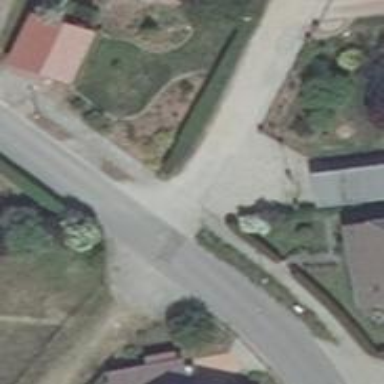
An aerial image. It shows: Residential road with gravel surface.